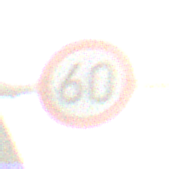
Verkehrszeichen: Geschwindigkeit60
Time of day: SunriseSunset
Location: Outdoor (Suburban)
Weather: PartlyCloudy
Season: NotSpecified
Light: Natural